Question: I am trying to update a button text on click by sliding the new text from the top. It "pushes" the text and appear.
I've managed to do that, but . How to solve that ? And i can't lower the top value since otherwise the text is still visible when it is removed from the DOM. Here is my code:
'''
var i = 1;
$('a').on('click', function (event) {
var $el = $(this);
$('span').animate({
'top': '+=20px'
}, 250, function () {
$el.html('');
i++;
$el.prepend('<span class="b" >' + i + '</span>');
$('.b').animate({
'top': '+=20px'
}, 250);
});
});
'''
CSS :
'''
span {
position: relative;
}
.b {
top: -20px;
}
'''
<URL>
Like so:

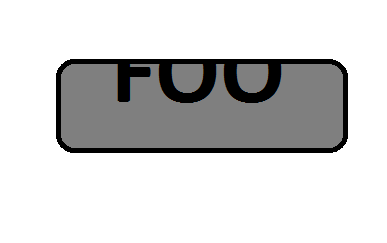
Answer: Use overflow: hidden on the a tag.
<URL>
'''
a {
overflow: hidden;
}
'''